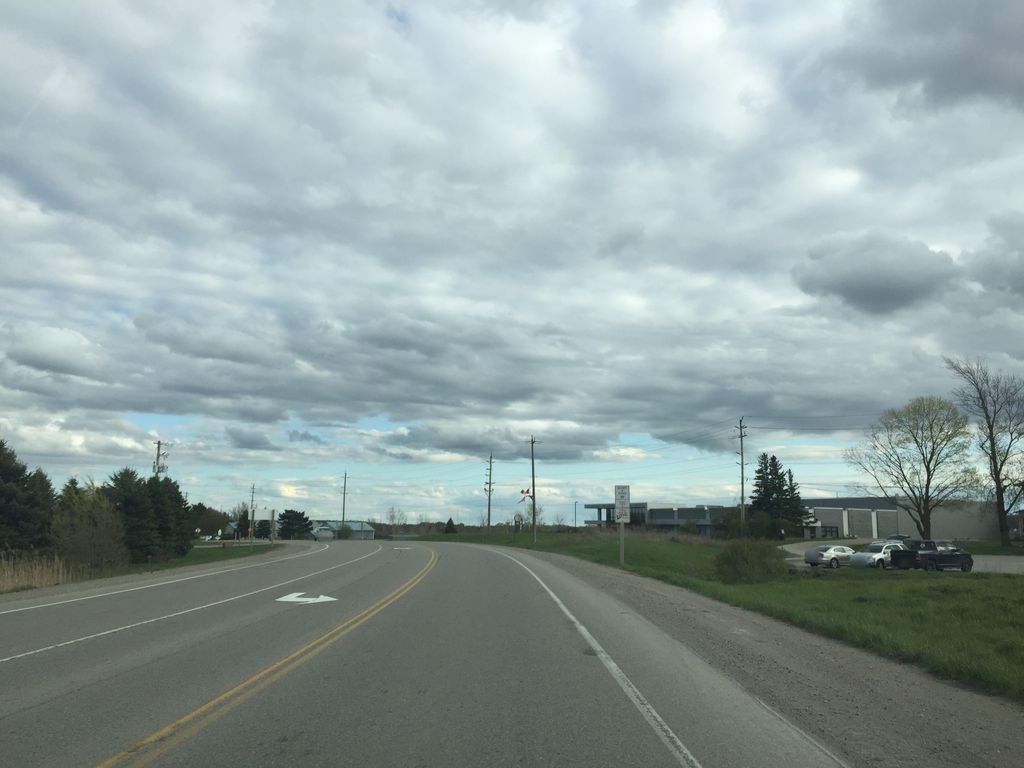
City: kitchener-waterloo